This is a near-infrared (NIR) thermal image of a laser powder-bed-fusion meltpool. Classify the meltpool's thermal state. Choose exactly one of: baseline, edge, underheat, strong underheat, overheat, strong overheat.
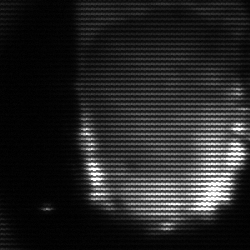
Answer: baseline